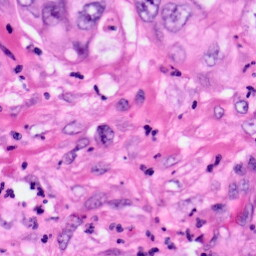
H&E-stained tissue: Pancreatic